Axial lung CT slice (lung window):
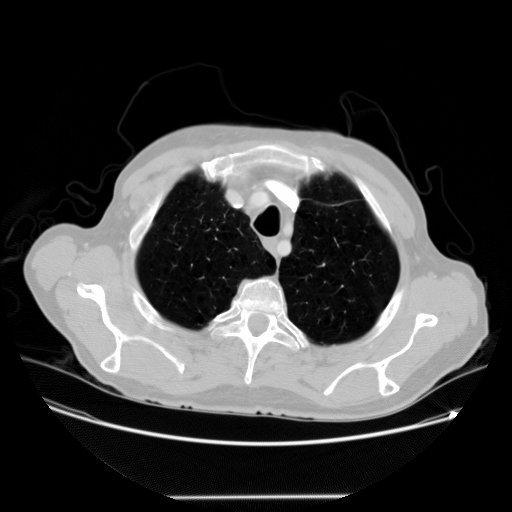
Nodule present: no